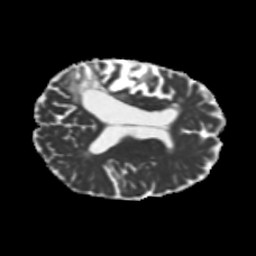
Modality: MD
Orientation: axial
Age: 69
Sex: female
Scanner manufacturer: siemens
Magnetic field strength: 3 T
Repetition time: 5.25 s
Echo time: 0.08 s